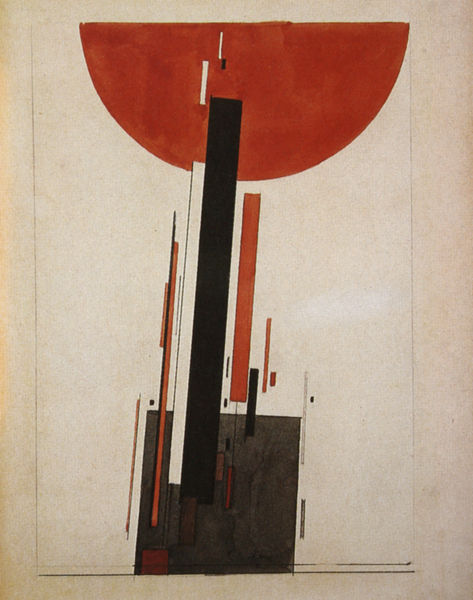
Titel: Vertikale Achsen in Bewegung
Künstler: Ilja Tschaschnik
Standort: New York
Institution: Leonard Hutton Galleries
Schlagwörter: gemälde, weiß, komposition, bewegung, grau, hintergrund, orange, schwarz, zeichnung, haus, rot, ball, rahmen, sonne, verbindung, blatt, schräg, kreis, rund, papier, moderne, abstrakt, flächen, modern, formen, wasserfarbe, linien, streifen, balken, fallen, striche, rechtecke, punkte, segment, waage, eckig, rechteck, linie, linear, strich, punkt, senkrecht, halbkreis, halbrund, ecken, geometrisch, schräge, block, schief, aufsteigend, geometrie, quadrat, viereck, durchbrochen, bahnen, konstruktivismus, aufstrebend, russisch, vertikal, miro, zigaretten, suprematismus, aggression, grundfläche, hochrafend, packung, modere kunst, streifen#